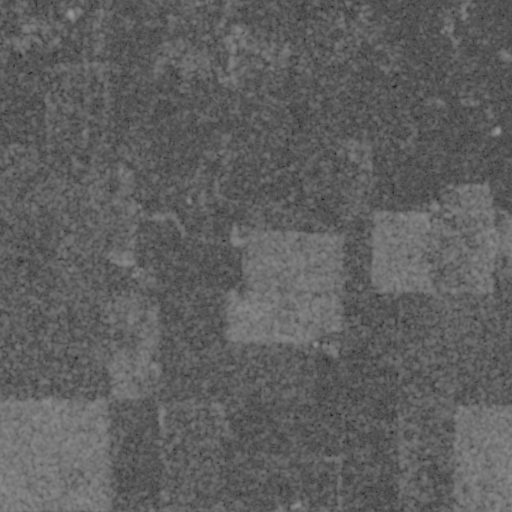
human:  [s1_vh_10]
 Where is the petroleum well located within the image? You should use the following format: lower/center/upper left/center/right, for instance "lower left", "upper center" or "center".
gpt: The petroleum well is located in the center right of the image.
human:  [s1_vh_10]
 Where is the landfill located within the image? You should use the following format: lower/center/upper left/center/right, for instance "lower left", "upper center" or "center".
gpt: There is no landfill in the image.

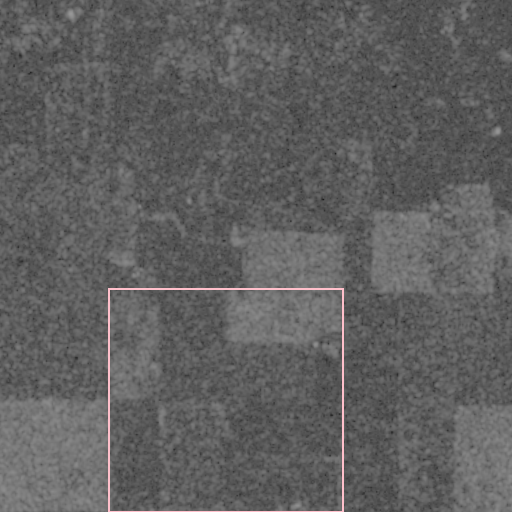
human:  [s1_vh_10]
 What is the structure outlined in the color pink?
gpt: The structure outlined in pink is a crop field.
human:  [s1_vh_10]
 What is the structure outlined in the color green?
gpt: There is no green outline.